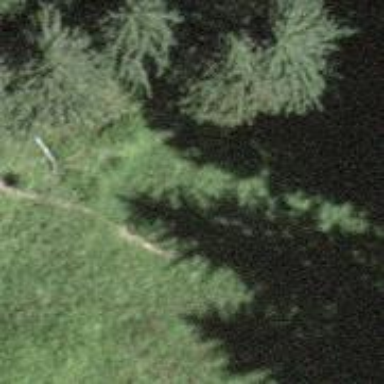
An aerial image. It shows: Path.